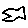
Label: fish